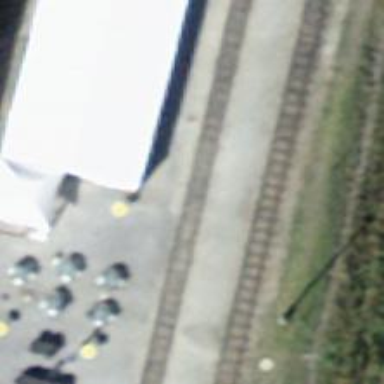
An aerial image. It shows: Railway station.